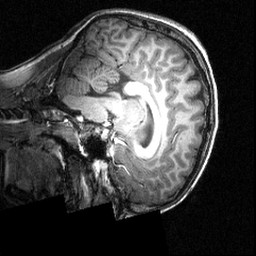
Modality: T1w
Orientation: sagittal
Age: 12
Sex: male
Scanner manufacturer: siemens
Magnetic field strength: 3.951 T
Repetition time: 1.5 s
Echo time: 0.00335 s